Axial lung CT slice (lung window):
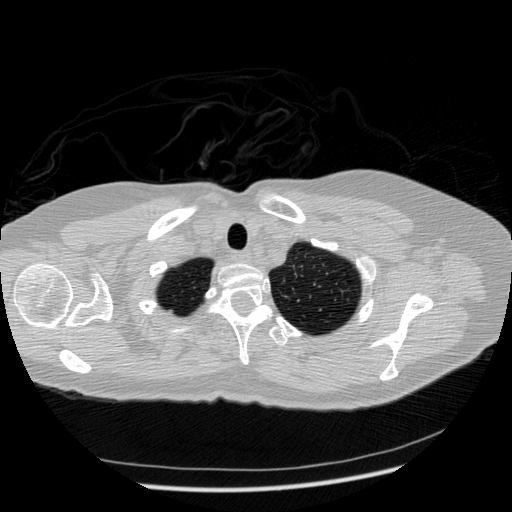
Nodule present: no